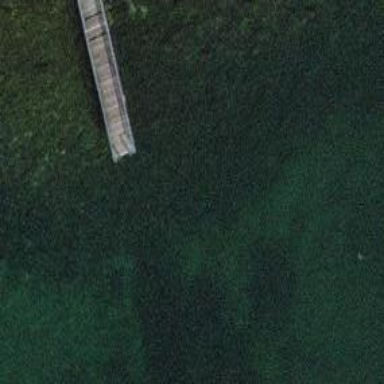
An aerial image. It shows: Man-made pier.